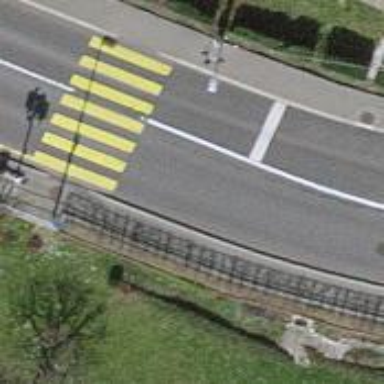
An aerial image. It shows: Road with traffic signals.